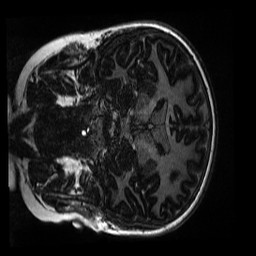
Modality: MP2RAGE
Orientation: coronal
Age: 9
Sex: male
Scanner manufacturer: siemens
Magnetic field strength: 3 T
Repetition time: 4 s
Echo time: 0.00303 s